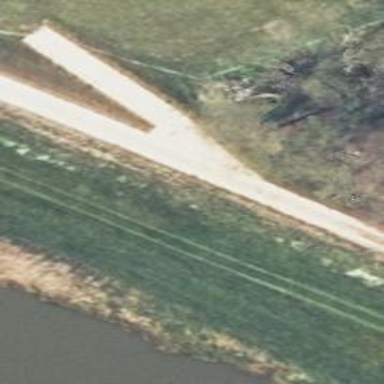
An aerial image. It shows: Well-maintained track road of grade 1.